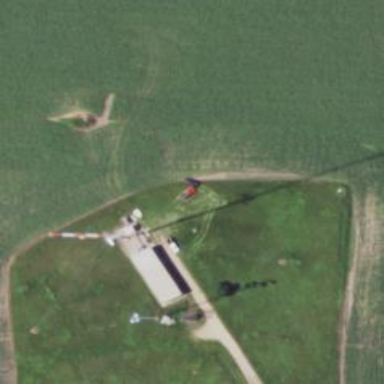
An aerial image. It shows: Mast tower used for communication.